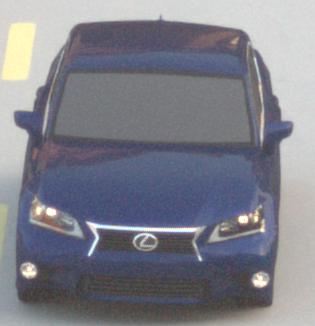
Make: Lexus
Model: GS 250
Detailed model: GS (L10)
Model produced from: 2012/06
Model produced until: 2013/12
Doors: 4
Color: blue
Road condition: dry road
Daytime: sunrise or sunset
Contrast: low contrast